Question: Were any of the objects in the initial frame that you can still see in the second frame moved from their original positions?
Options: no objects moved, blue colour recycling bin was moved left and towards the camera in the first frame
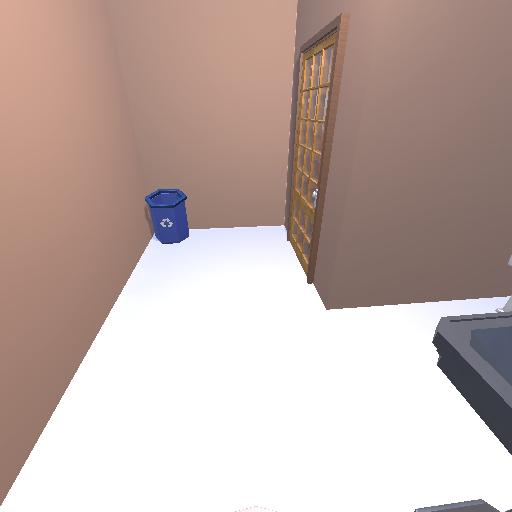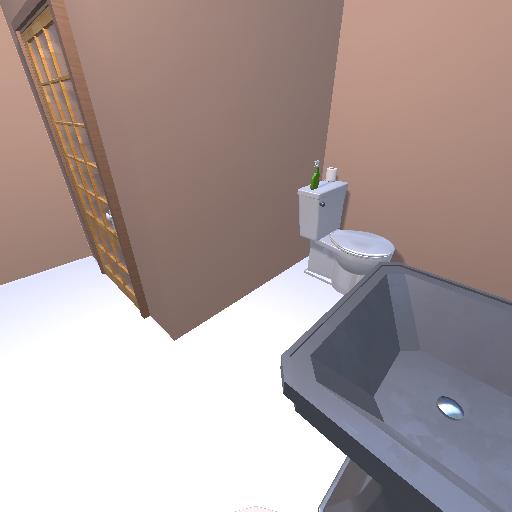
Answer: no objects moved